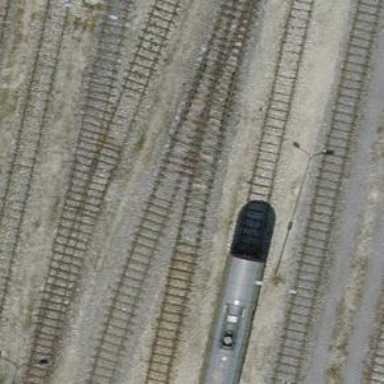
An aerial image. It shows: Siding railway track with one set of rails.